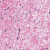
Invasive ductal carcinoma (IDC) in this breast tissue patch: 0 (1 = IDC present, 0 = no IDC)